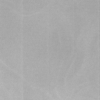
Label: dusty